Interaction volume radius: 10 \u00c5
Interaction volume height: 20 \u00c5
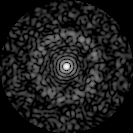
Disorder parameter: 0.8239